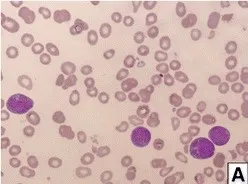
A; Bone marrow aspirate at diagnosis depicting red cell anisopoikilocytosis, hypogranular platelets, myeloblasts and monoblasts/promonocytes.
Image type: pathology (giemsa)